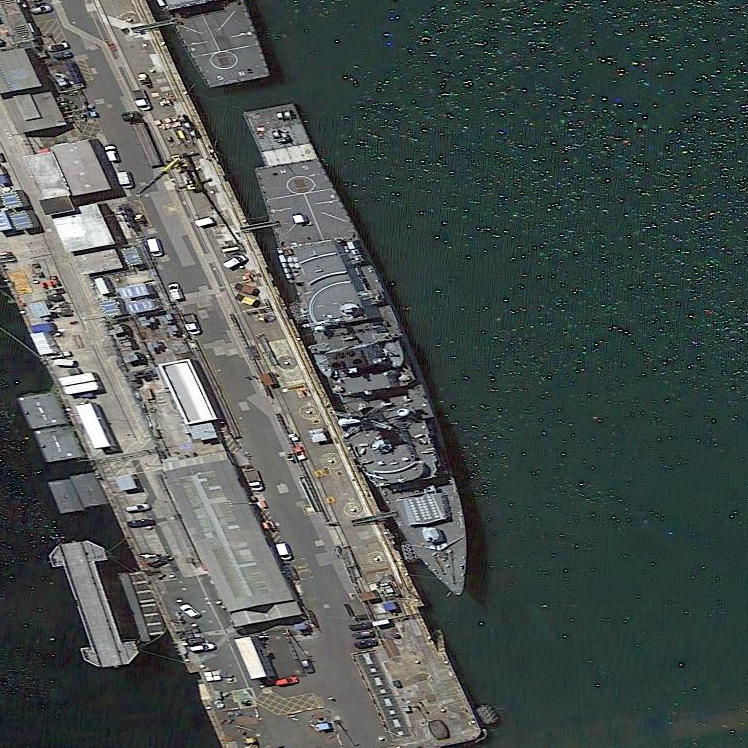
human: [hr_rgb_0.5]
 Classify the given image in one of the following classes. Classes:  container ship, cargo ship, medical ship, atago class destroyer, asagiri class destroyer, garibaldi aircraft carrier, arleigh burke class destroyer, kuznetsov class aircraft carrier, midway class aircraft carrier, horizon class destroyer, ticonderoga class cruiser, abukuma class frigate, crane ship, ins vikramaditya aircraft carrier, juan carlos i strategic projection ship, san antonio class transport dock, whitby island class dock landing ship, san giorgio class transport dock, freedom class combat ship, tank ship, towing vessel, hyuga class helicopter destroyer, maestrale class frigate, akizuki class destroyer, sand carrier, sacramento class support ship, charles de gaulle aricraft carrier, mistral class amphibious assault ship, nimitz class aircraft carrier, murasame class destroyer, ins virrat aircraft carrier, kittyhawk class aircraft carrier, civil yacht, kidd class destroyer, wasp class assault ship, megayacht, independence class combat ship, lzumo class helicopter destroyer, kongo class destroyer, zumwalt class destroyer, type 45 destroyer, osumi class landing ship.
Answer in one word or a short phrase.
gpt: Type 45 destroyer